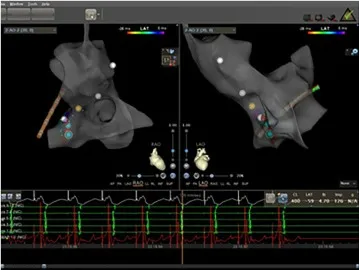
Electrophysiology study was performed with zero-fluoroscopy-approach-guided Carto 3TM system. (A) The earliest atrial activation was at CS7/8 with fixed retrograde atrial conduction under ventricular pacing.
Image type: radiology (ct)